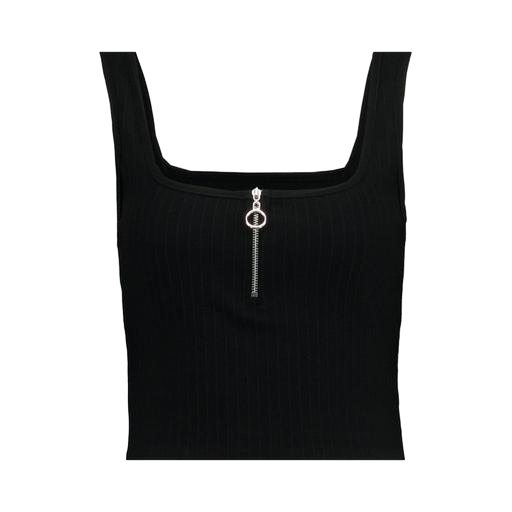
black pure zipper placket vest, black rib vest, black zip-detail, white background